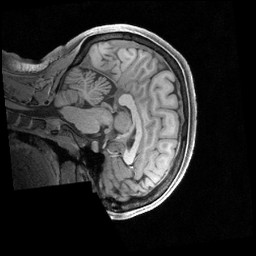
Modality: T1w
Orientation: sagittal
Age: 26
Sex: female
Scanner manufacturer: siemens
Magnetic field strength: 3 T
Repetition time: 2.4 s
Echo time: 0.00231 s